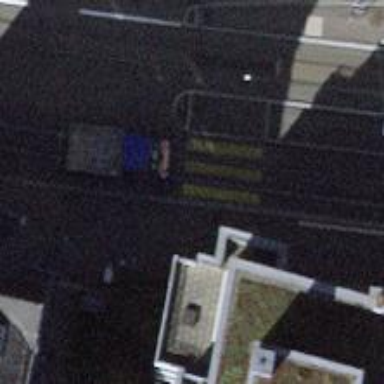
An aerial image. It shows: Kerb serving as barrier.